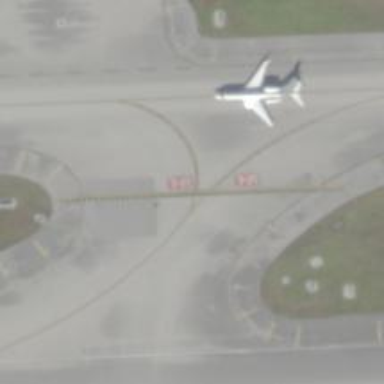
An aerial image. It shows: Image of taxiway at airport.